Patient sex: M
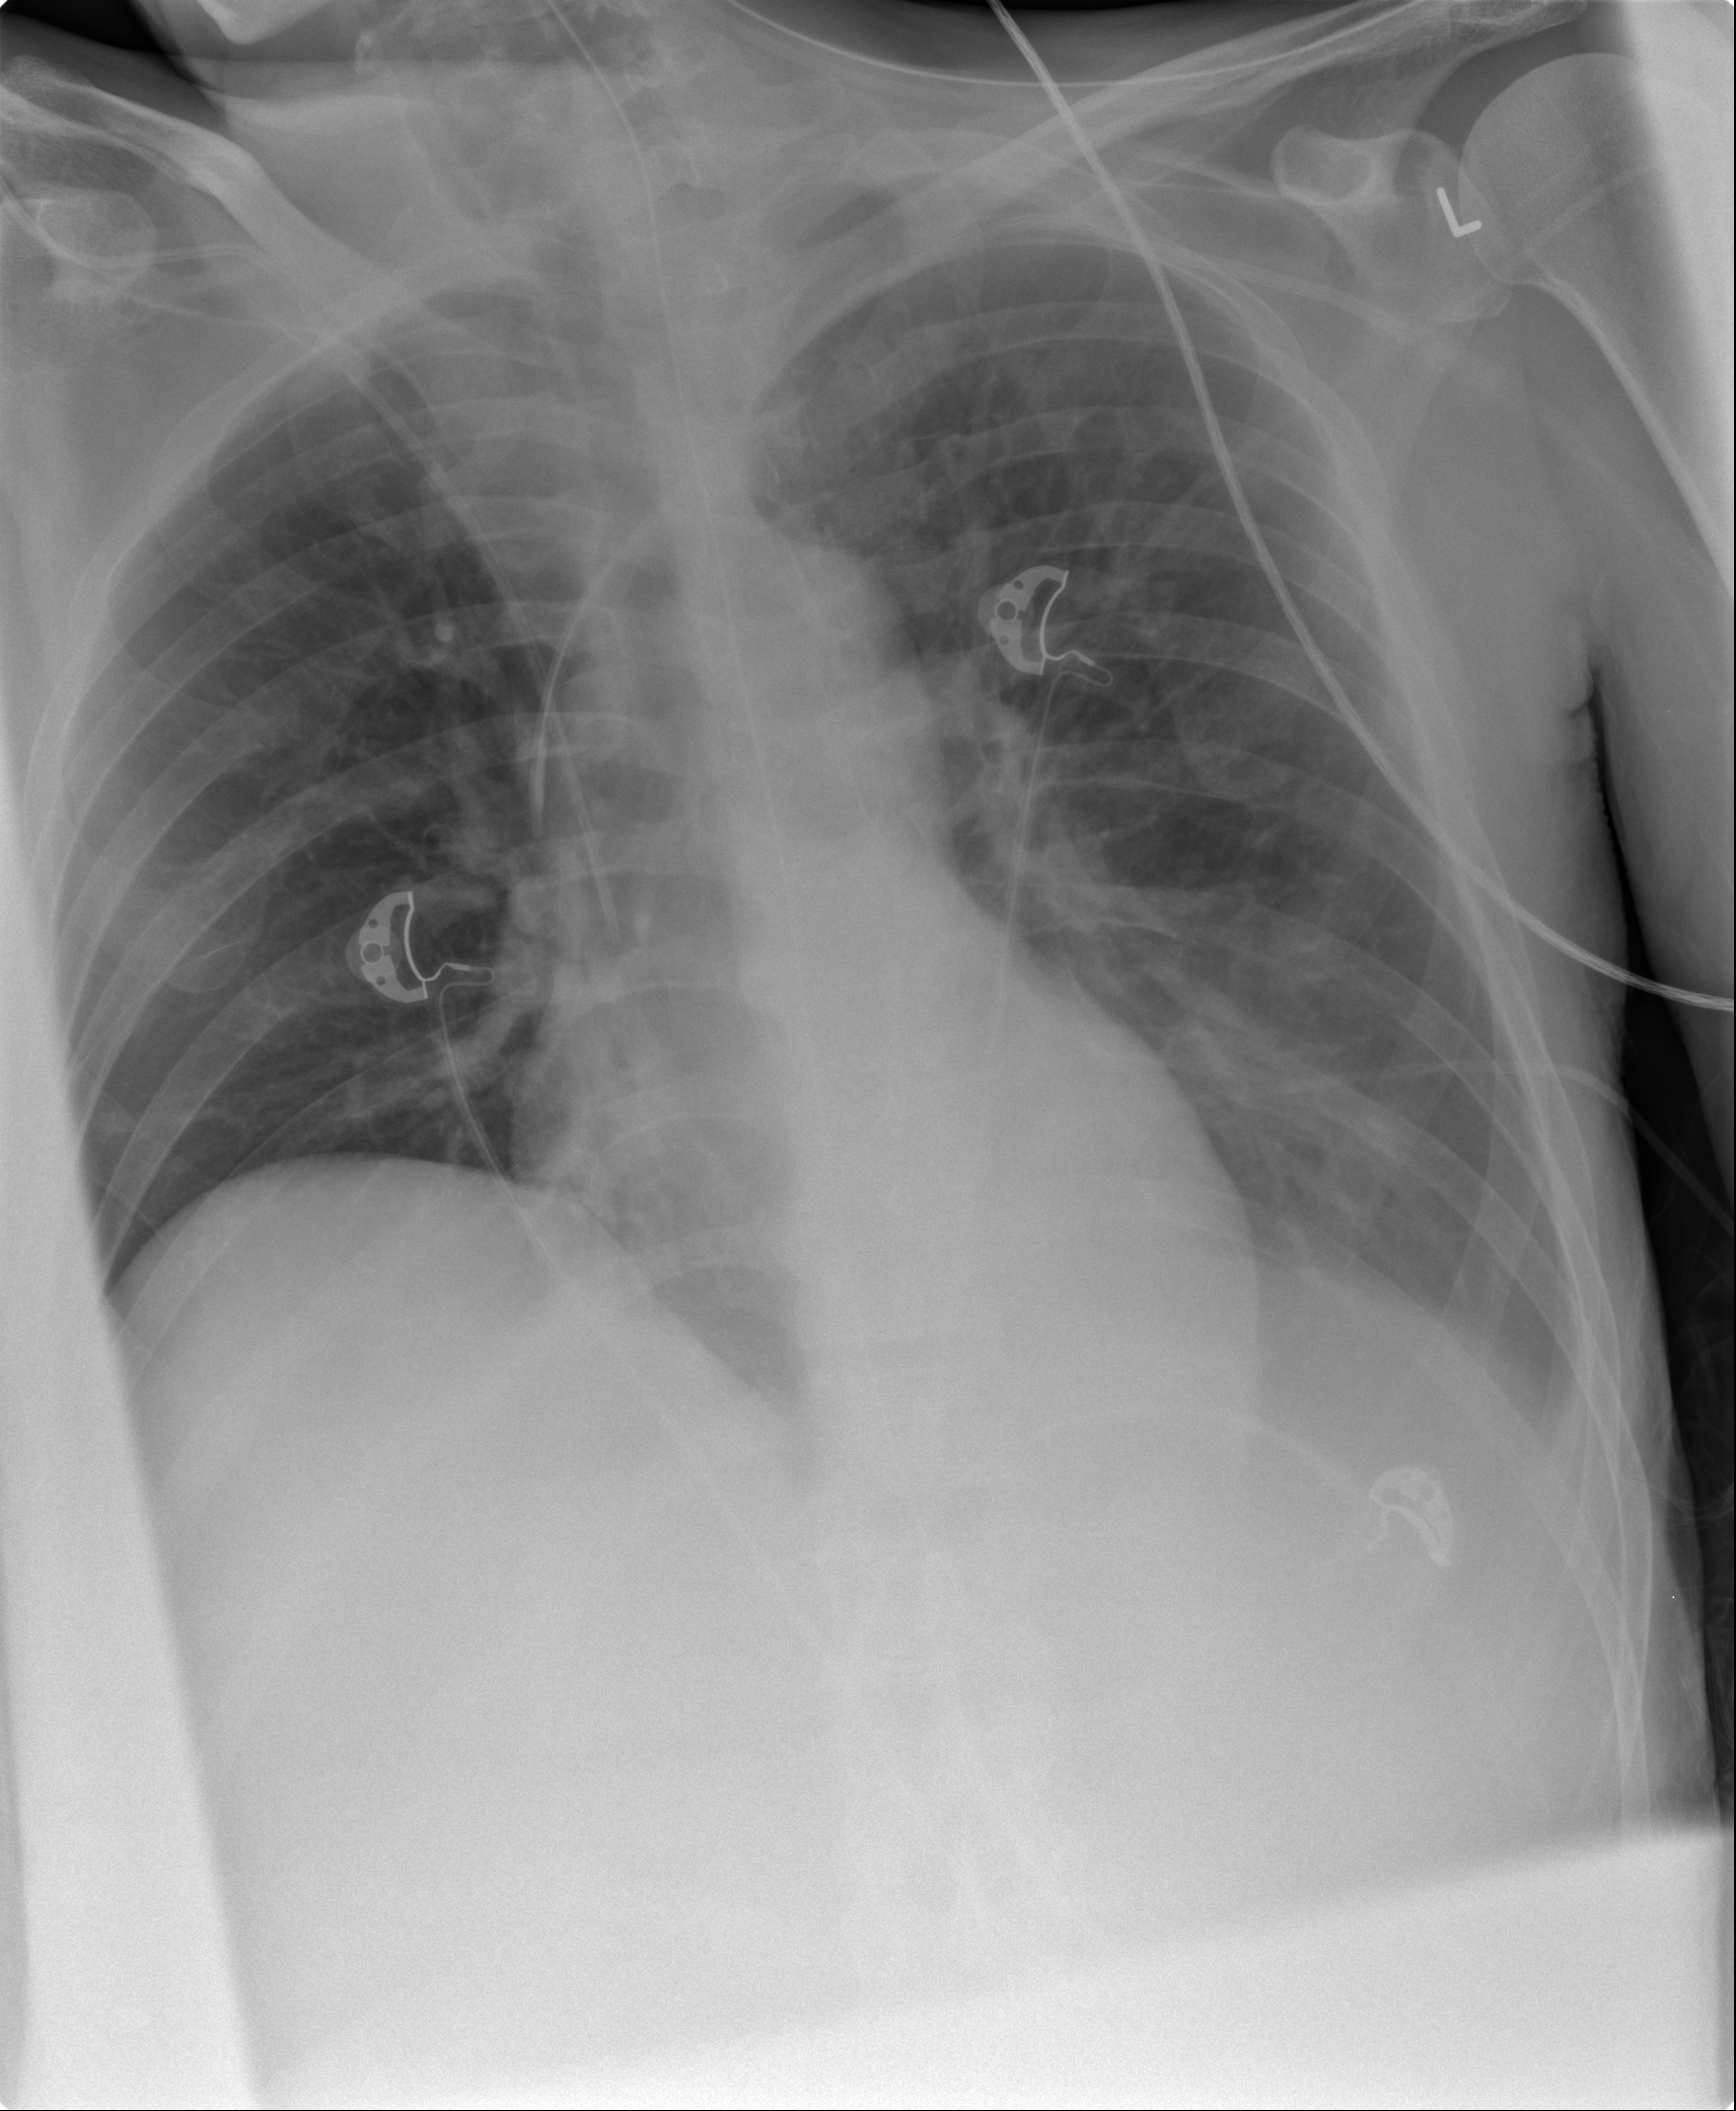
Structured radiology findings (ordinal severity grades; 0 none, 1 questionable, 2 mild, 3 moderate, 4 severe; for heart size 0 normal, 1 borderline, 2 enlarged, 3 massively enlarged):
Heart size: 0
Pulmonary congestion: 2
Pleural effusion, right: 0
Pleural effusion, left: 2
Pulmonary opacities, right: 0
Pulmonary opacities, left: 0
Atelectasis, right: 0
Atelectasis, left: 2